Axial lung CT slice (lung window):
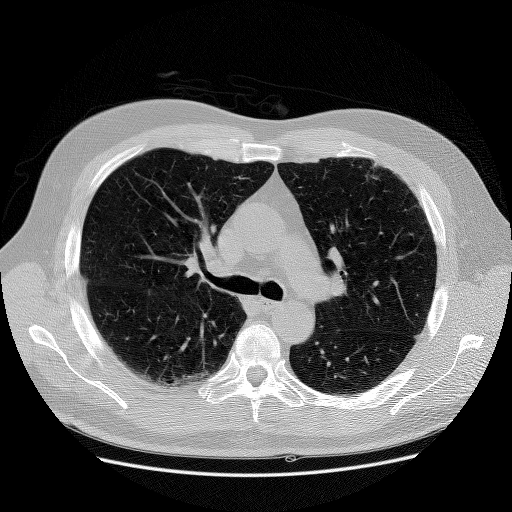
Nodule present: no